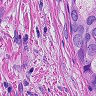
Metastatic tissue present: yes